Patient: sex M, age 35
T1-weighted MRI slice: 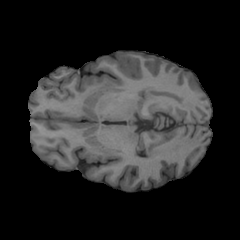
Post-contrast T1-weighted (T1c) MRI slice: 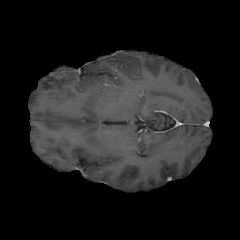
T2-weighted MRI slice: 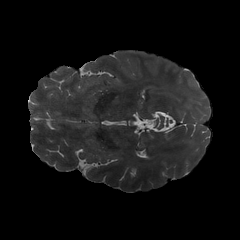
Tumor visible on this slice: no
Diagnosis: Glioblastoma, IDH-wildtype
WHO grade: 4